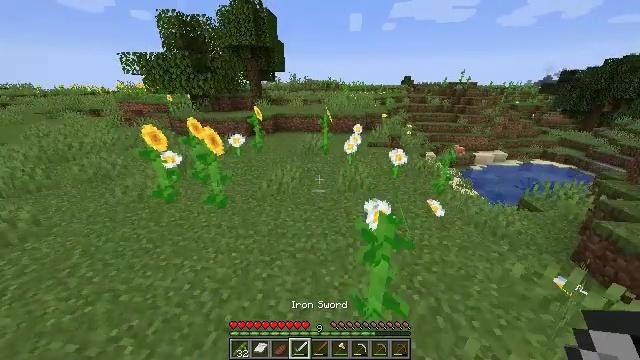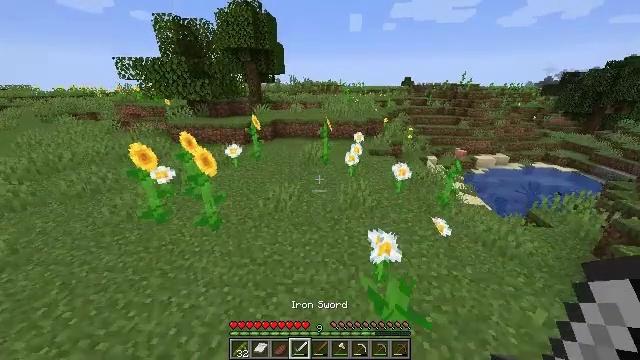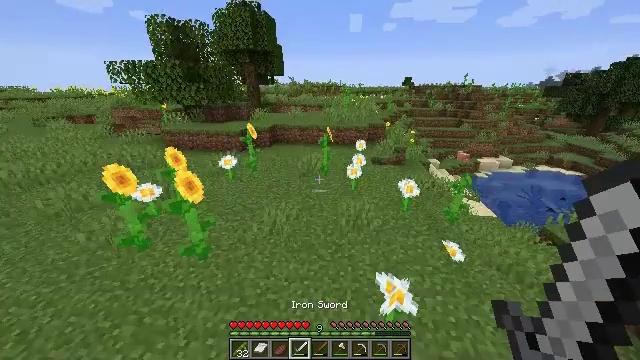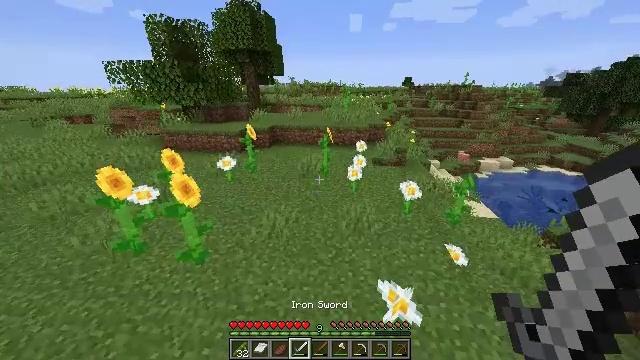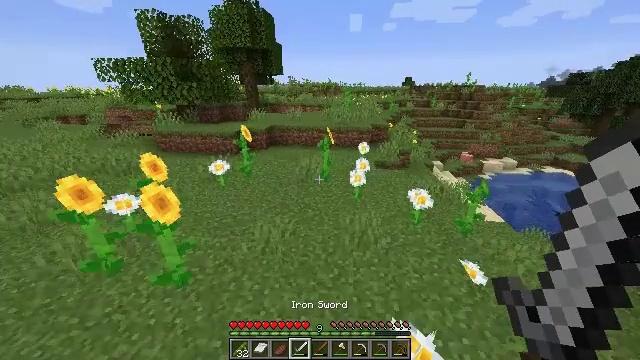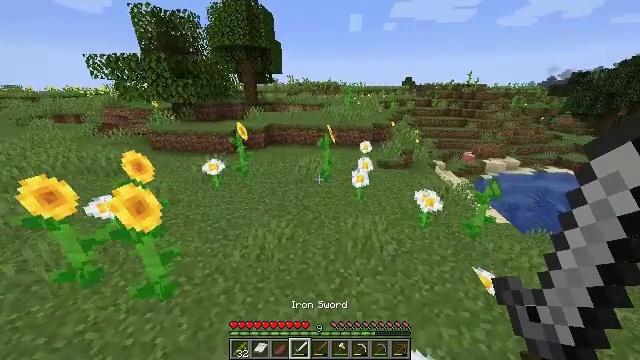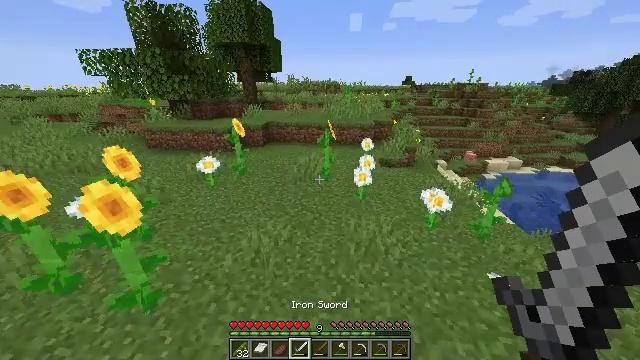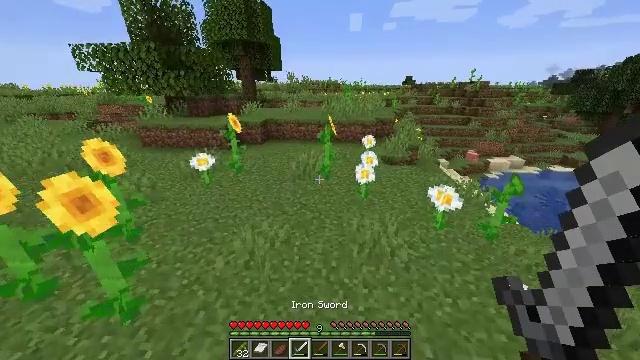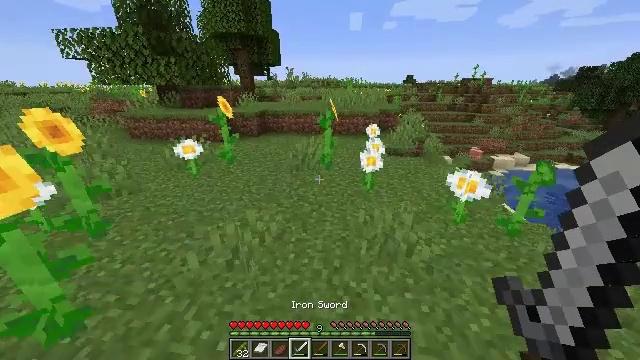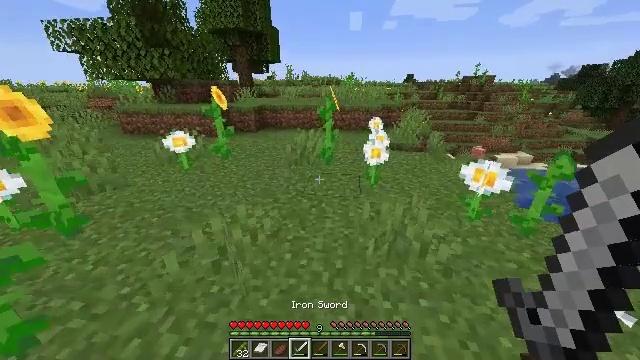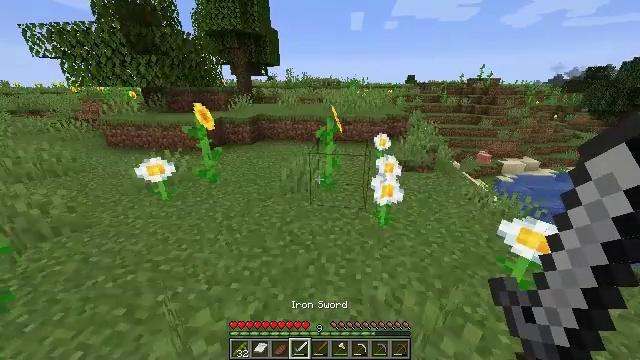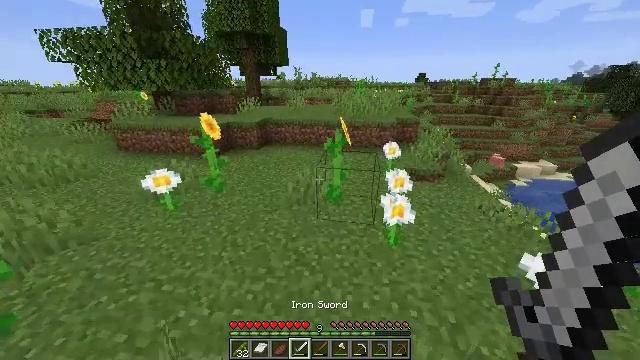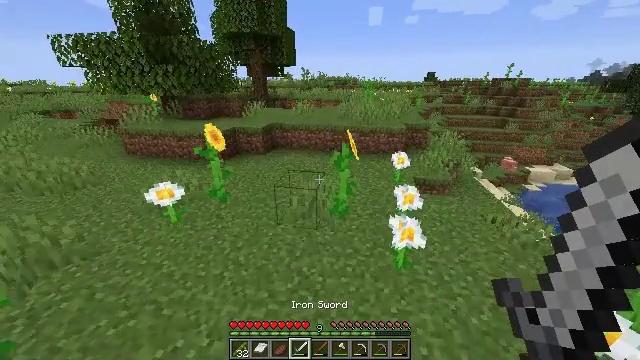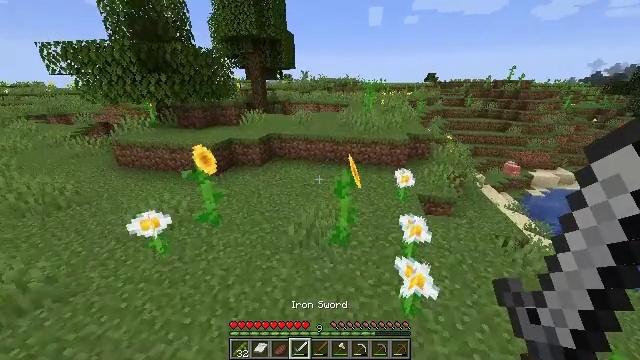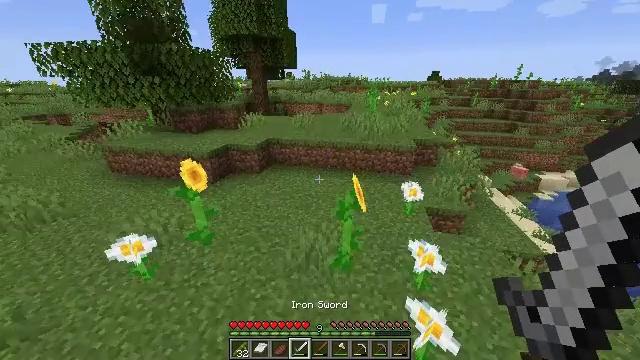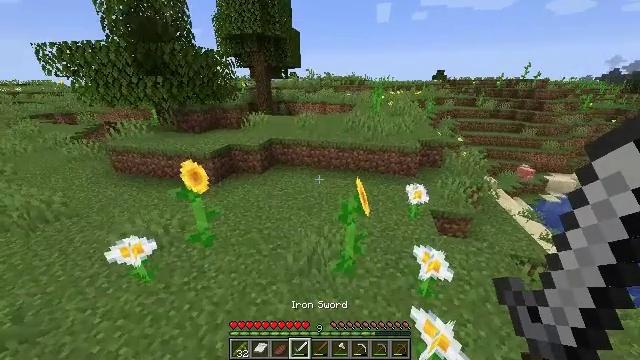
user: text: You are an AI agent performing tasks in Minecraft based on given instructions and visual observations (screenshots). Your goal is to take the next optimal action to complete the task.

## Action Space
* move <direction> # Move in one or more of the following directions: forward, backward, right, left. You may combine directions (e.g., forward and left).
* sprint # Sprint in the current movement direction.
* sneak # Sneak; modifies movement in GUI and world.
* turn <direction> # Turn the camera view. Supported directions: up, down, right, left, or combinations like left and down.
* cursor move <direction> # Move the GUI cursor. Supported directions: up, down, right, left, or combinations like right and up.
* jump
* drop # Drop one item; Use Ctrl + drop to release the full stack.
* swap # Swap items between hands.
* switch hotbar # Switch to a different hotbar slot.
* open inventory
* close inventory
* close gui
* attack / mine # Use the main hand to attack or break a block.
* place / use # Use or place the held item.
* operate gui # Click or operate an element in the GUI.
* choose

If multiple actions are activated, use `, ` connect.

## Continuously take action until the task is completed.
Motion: motion action
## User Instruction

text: Break the sweet berry bush to collect berries.
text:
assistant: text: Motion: move forward, jump
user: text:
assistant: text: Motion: move forward, jump
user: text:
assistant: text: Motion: move forward, sprint, jump
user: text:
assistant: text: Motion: move forward, sprint, jump
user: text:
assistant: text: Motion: move forward, sprint, jump
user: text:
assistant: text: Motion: move forward, jump
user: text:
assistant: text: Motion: move forward, jump
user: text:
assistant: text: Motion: move forward, jump
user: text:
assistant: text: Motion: move forward, jump
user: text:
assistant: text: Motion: move forward, jump
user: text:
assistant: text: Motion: move forward, turn left, jump
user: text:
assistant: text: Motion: move forward, turn left, jump
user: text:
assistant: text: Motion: move forward, jump
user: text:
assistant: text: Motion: move forward, sprint, jump
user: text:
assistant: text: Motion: move forward, sprint, jump
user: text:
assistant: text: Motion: move forward, jump
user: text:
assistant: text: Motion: move forward, jump
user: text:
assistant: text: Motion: move forward, jump
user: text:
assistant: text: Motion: move forward, jump
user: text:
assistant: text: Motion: move forward, jump
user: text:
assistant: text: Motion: move forward, jump
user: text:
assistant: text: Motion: move forward, jump
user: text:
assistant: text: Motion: move forward, sprint, jump
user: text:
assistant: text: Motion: move forward, sprint, jump
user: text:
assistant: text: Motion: move forward, sprint, jump
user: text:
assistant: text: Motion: move forward, sprint, jump
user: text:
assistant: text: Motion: move forward, turn right, jump
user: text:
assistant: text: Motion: move forward, turn right, jump
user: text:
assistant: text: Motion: move forward, turn right, jump
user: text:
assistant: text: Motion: move forward, turn right, jump